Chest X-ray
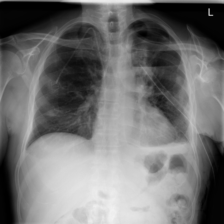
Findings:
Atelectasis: negative
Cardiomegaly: negative
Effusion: negative
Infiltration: negative
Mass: negative
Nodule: negative
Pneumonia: negative
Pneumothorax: negative
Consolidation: negative
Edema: negative
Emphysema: negative
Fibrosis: negative
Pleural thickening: negative
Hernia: negative